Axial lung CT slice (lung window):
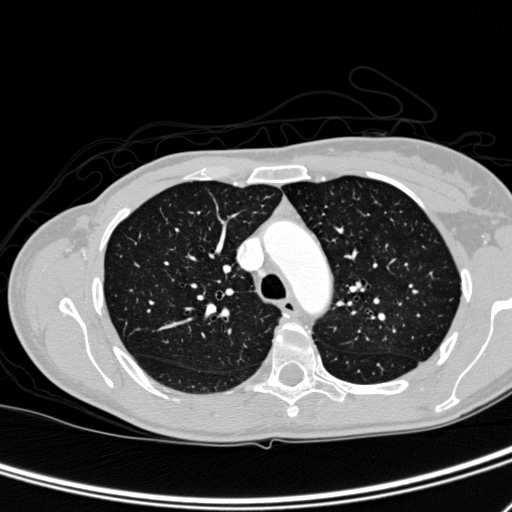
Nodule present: no